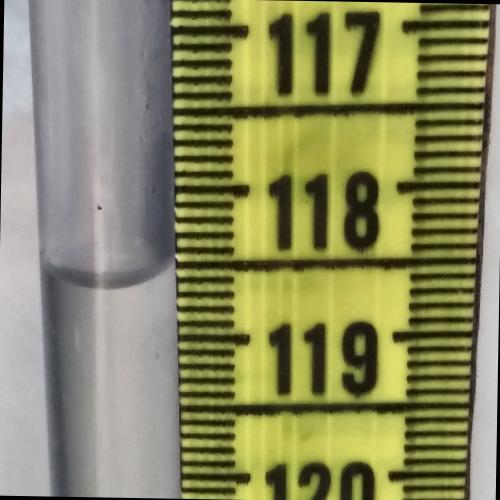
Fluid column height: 118.6 cm